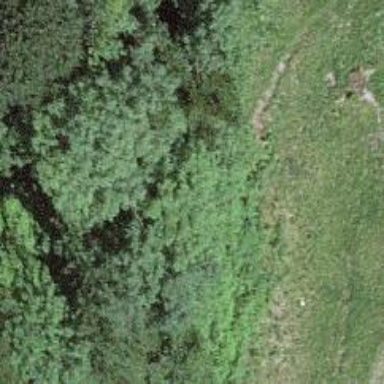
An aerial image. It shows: Ground path.